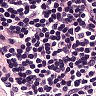
Metastatic tissue present: no